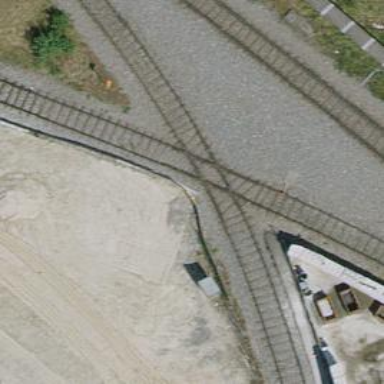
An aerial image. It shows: Railway crossing.